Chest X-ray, AP view. Patient: 33 years old, sex F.
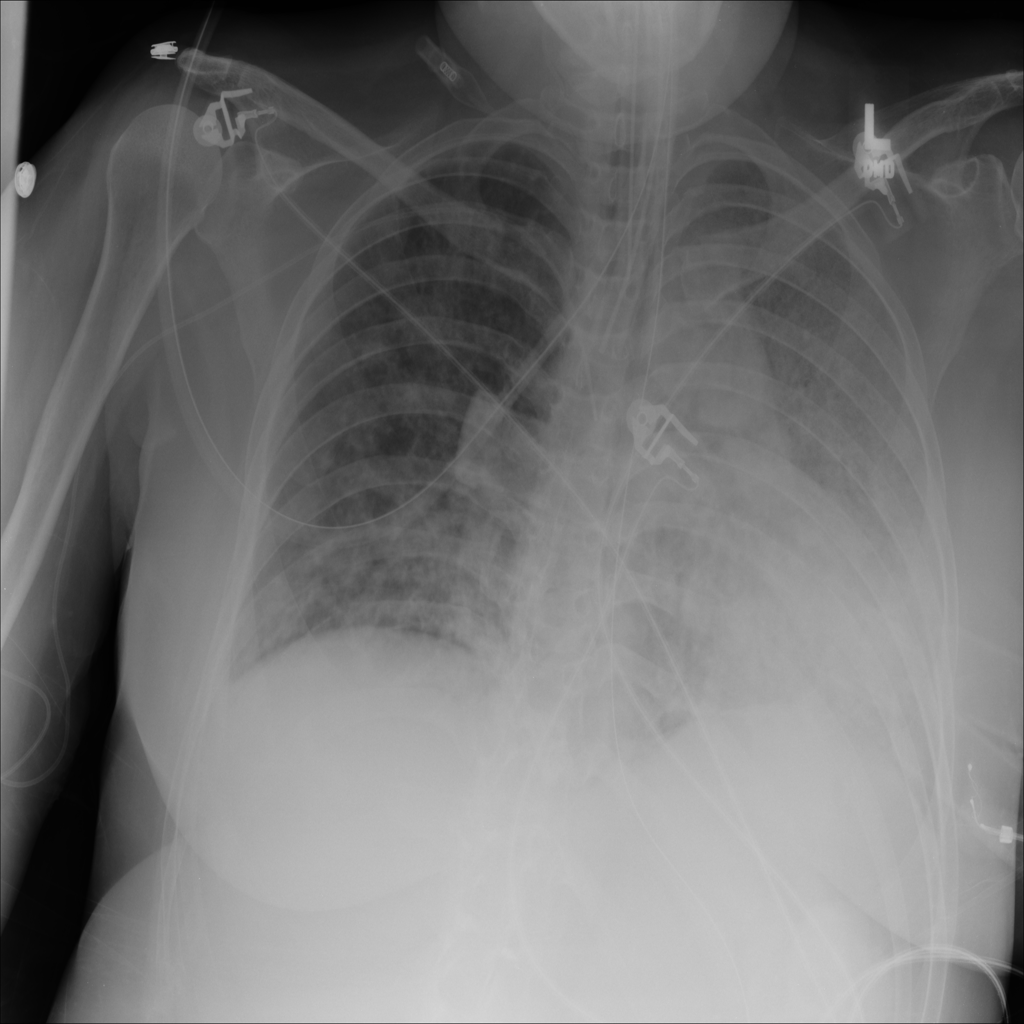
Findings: No Finding